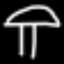
Label: mushroom